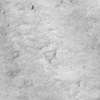
Label: not_dusty